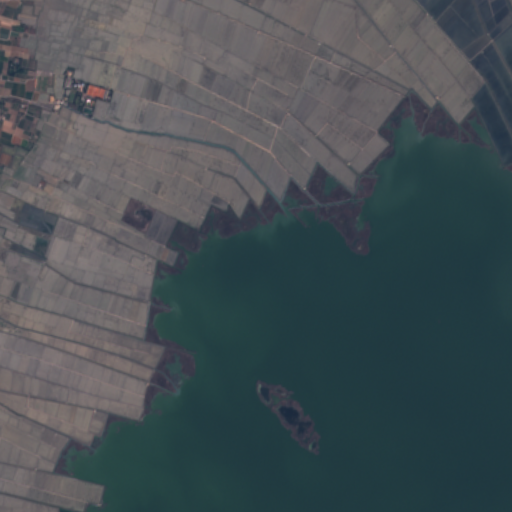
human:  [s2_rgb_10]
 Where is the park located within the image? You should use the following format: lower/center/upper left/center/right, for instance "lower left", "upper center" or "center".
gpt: The park is located in the upper left of the image.
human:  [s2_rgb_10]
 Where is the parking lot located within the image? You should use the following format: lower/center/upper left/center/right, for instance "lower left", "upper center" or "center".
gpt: The parking lot is located in the upper left of the image.
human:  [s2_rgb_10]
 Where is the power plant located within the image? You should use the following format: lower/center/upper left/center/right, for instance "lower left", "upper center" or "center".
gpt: There is no power plant in the image.